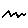
Label: zigzag